Brain MRI, t2w sequence, axial 2D slice.
Patient: age 52, sex F, weight 75 kg, height 1.65 m
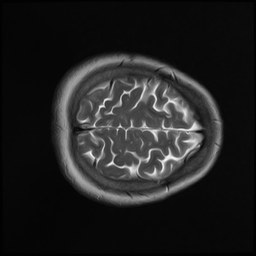